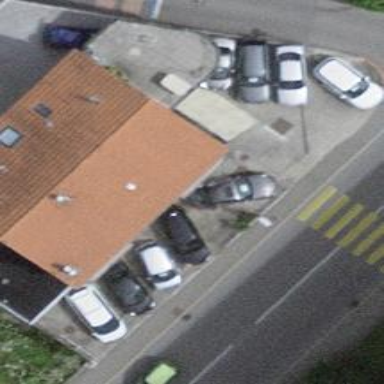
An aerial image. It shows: Car repair shop.